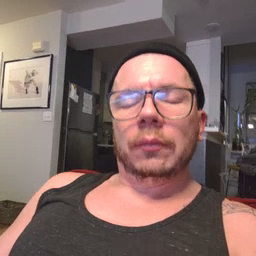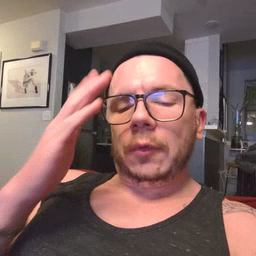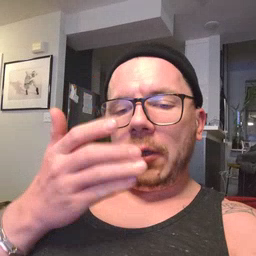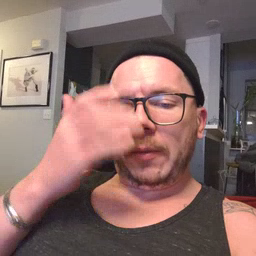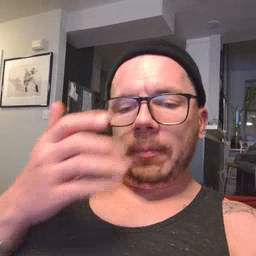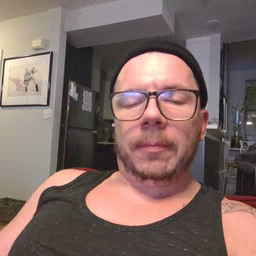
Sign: sleepy